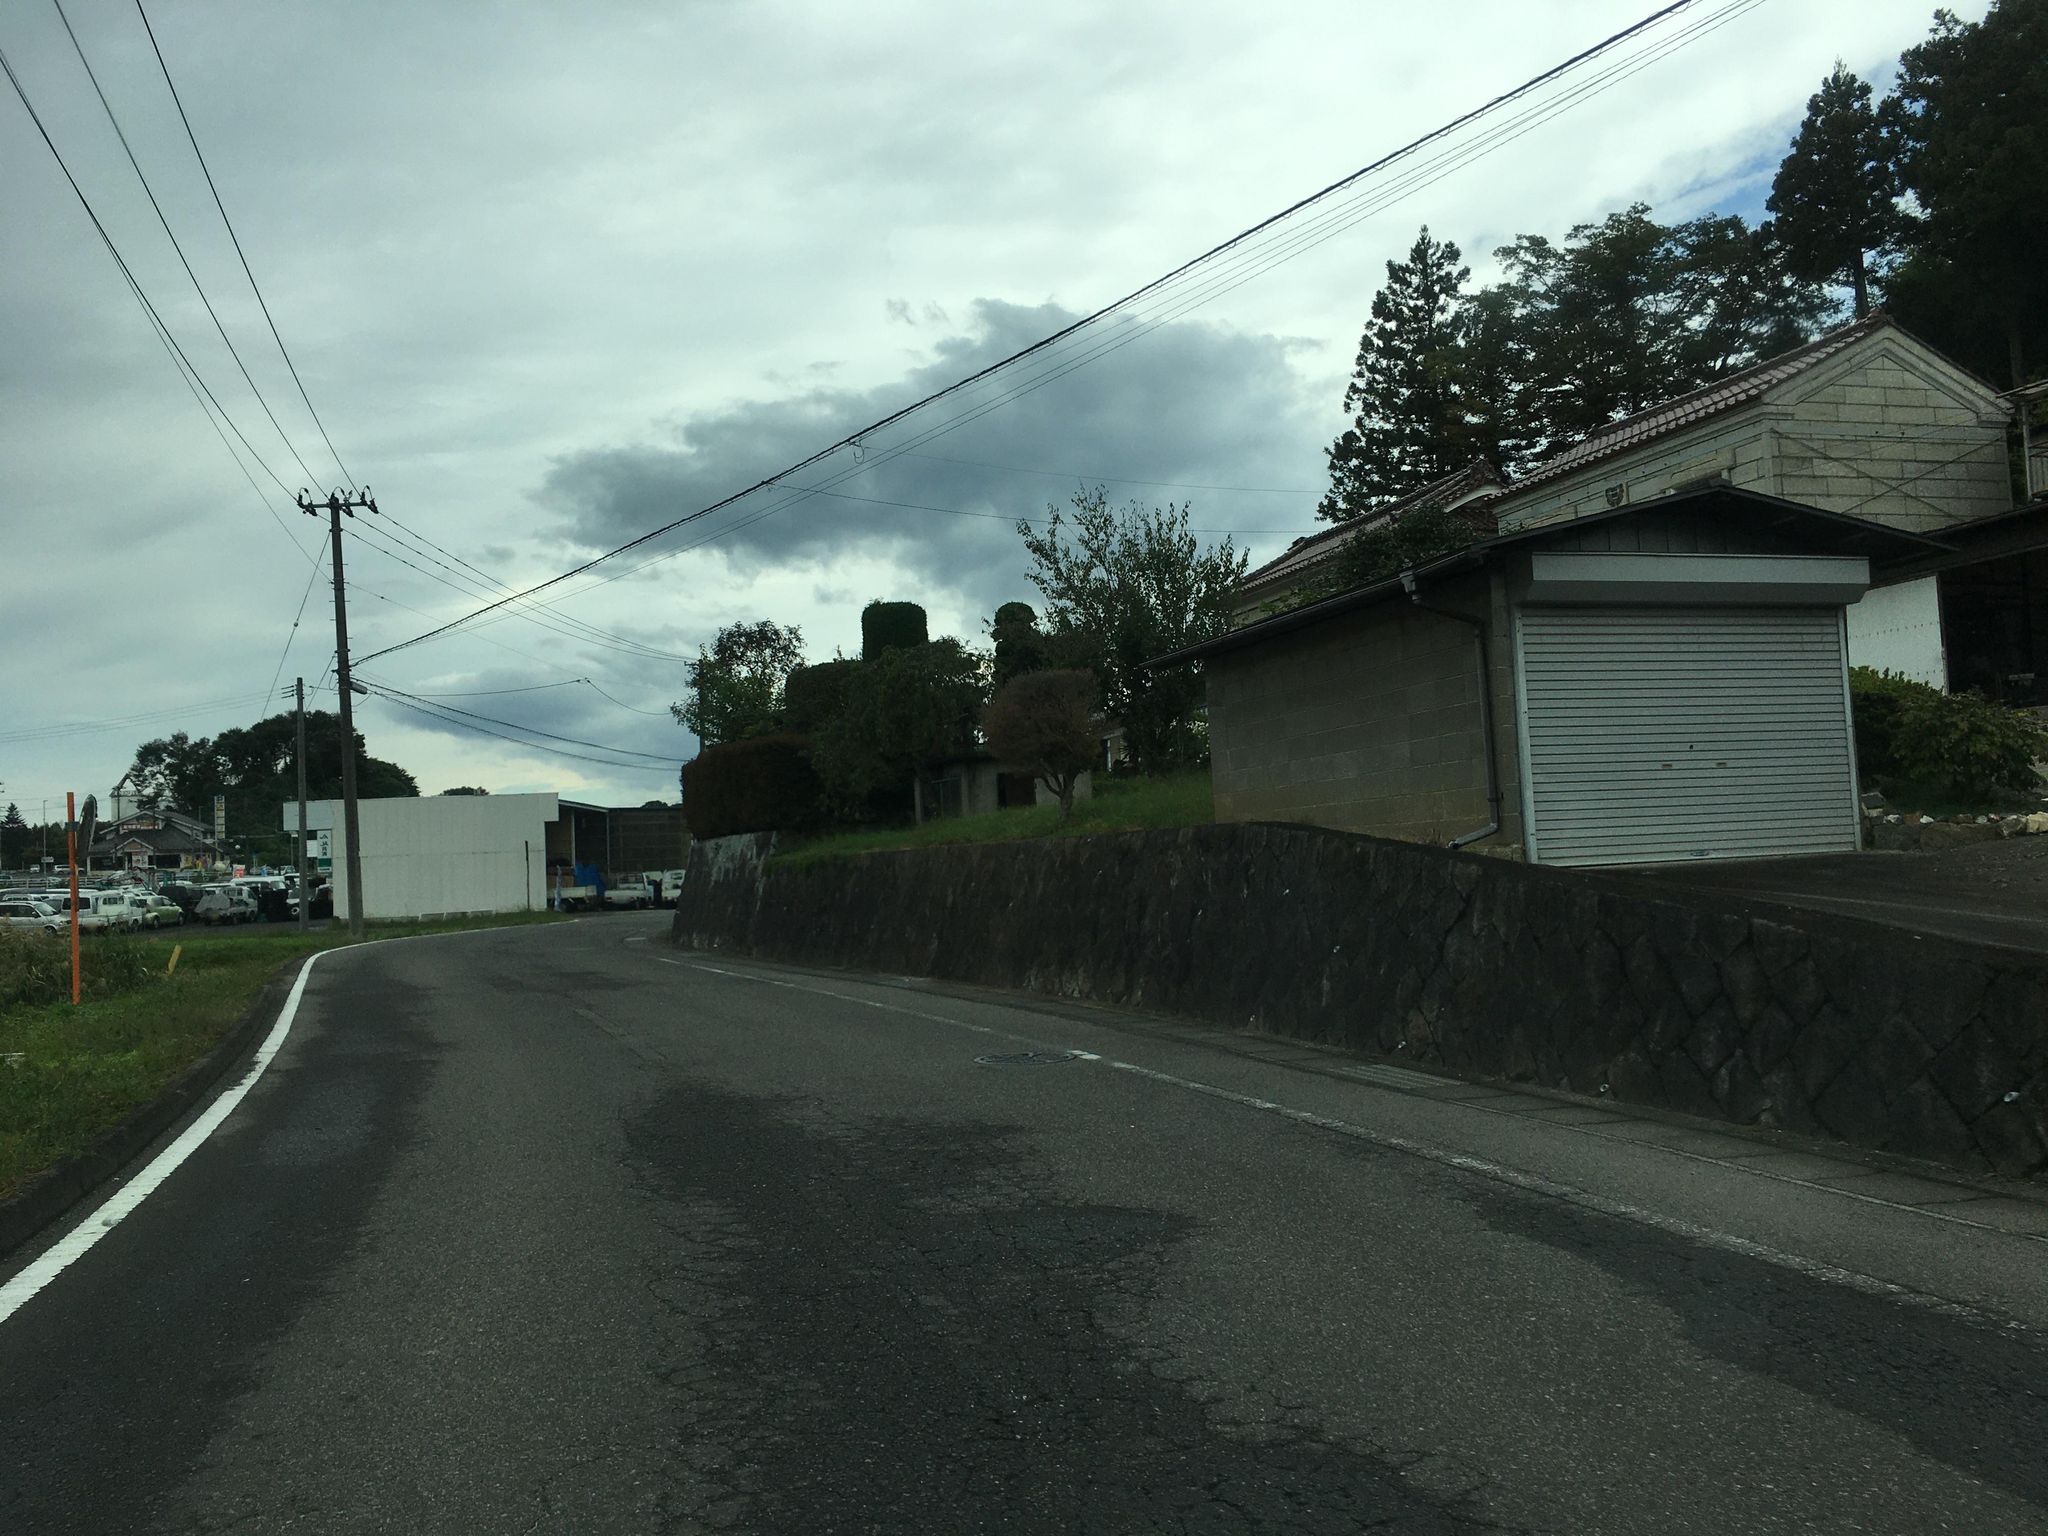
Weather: cloudy
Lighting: day
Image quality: good
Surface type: driving surface
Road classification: tertiary, unclassified
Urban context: suburban or peri-urban
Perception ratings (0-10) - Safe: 2.58, Lively: 4.12, Beautiful: 3.61, Boring: 3.87, Depressing: 7.38, Wealthy: 1.48